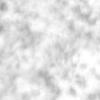
Label: no_change